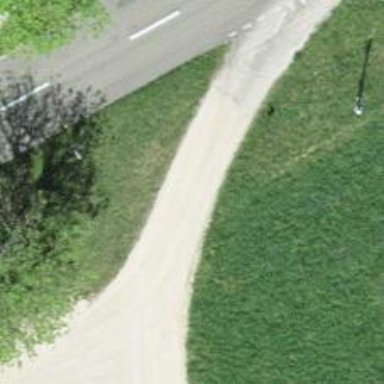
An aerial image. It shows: Gravel alley designated as service road.